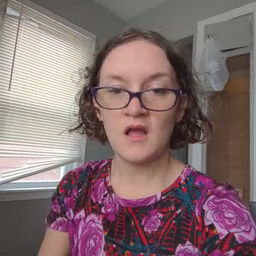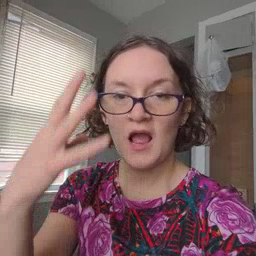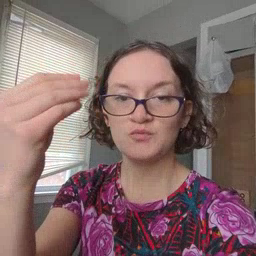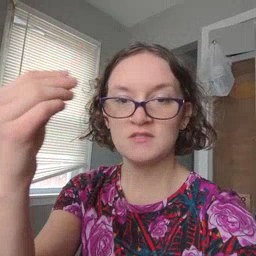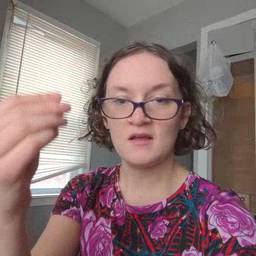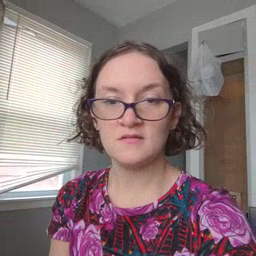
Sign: outside